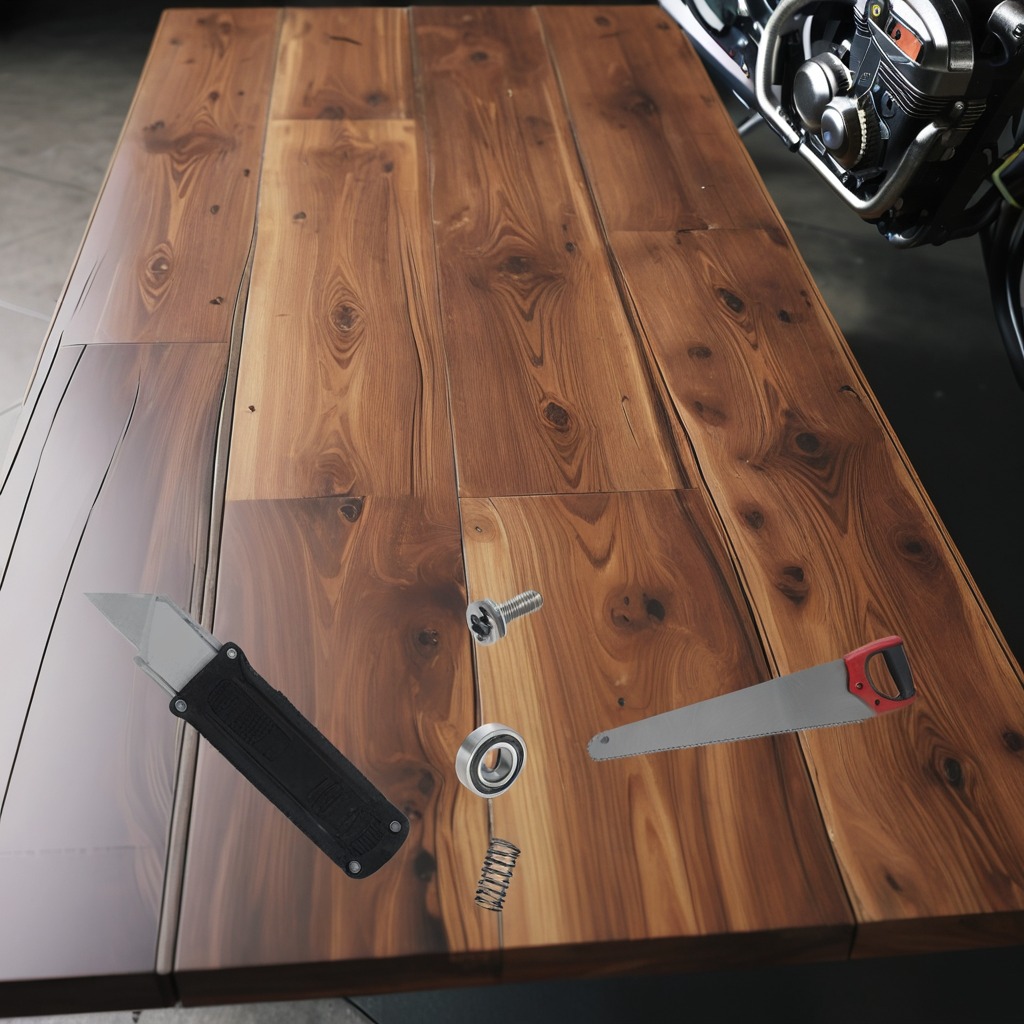
A metal ball bearing, a utility knife, a metal machine screw, a coiled metal spring, and a handheld metal saw are lying on the oil-spilled wooden table in a vintage motorcycle garage.